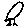
Label: bird